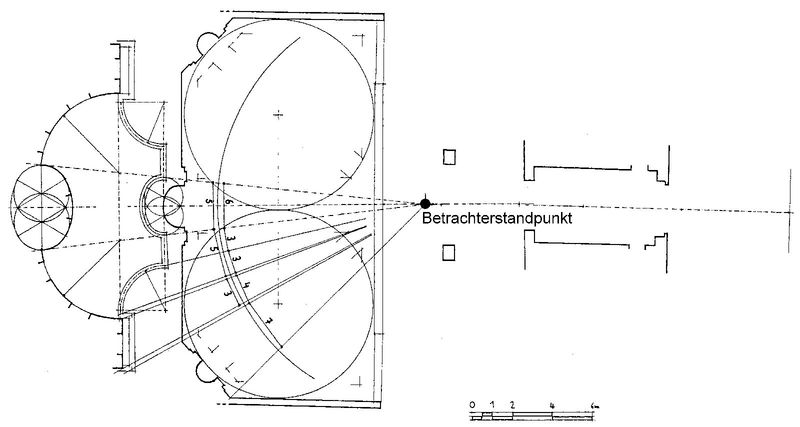
Titel: Palazzina d’estate in Collodi
Standort: Collodi (EU - I - Toskana)
Schlagwörter: weiß, fenster, raum, schwarz, skizze, zeichnung, blick, gebäude, architektur, augen, rahmen, sehen, bühne, kreis, rund, aussicht, perspektive, formen, linien, platz, zahlen, gerade, deutsch, betrachter, bögen, linie, punkt, kreise, beschriftung, entwurf, kreuze, blickrichtung, fluchtpunkt, konstruktion, plan, achse, geometrie, legende, grundriss, massstab, winkel, aufriß, masstab, planung, meter, linse, sichtachse, fokus, optik, betrachterstandpunkt, blickpunkt, sichtpunkt, 3, 6, 7, perpsketive, sehtrahlen